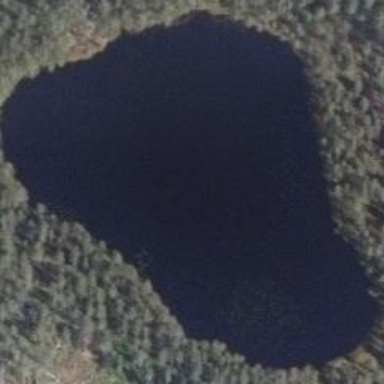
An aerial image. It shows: Serene lake surrounded by nature.